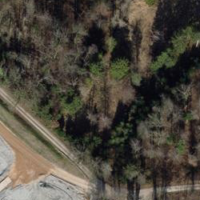
EUNIS habitat code: 41
Species observed at this site:
Euphorbia cyparissias